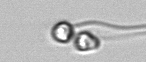
Label: flagellate